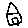
Label: house